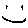
Label: smiley face